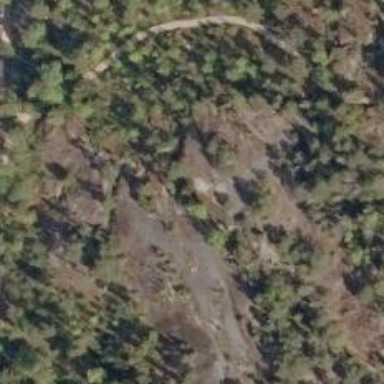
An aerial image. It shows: Natural cliff.